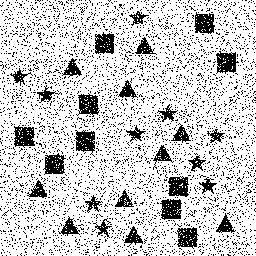
Squares: 10
Triangles: 10
Stars: 10
Total shapes: 30